Question: I've created my own XML element, which is supposed to take all child LinearLayouts, create a button for each and put each inside a new ScrollView. When I go through the code step for step it appears to be working for me, except it doesnt actually give a real output. (screenshot included) I don't get any errors whatsoever.
## Screenshot:
.
## Code:
'''
package mika.actual;
import android.content.Context;
import android.content.res.TypedArray;
import android.graphics.Color;
import android.util.AttributeSet;
import android.util.Log;
import android.view.View;
import android.widget.Button;
import android.widget.LinearLayout;
import android.widget.ScrollView;
import java.util.ArrayList;
public class AccordionWidget extends LinearLayout{
AttributeSet xattrs;
Context xcontext;
public AccordionWidget(Context context, AttributeSet attrs) {
super(context, attrs);
xattrs = attrs;
xcontext = context;
}
@Override
protected void onLayout(boolean changed, int l, int t, int r, int b) {
final int count = this.getChildCount();
AttributeSet attrs = xattrs;
Context context = xcontext;
TypedArray a = getContext().obtainStyledAttributes(attrs, R.styleable.accordion);
String[] btns = getResources().getStringArray(R.array.buttons);
ArrayList<LinearLayout> lls = new ArrayList <> (count);
for(int i = 0; i < count; i++){
View child = this.getChildAt(i);
if (child instanceof LinearLayout) {
lls.add((LinearLayout)child);
}
}
for(int j = 0; j < lls.size(); j++){
if(btns[j] == null){
Log.e("error: ", "Please add more Button lables to the strings.xml file.");
break;
}
final Button btn = new Button(context);
final LinearLayout ll = lls.get(j);
final ScrollView sv = new ScrollView(context);
final int col_pressed = a.getColor(R.styleable.accordion_backgroundColorPressed, Color.BLACK);
final int col_unpressed = a.getColor(R.styleable.accordion_backgroundColorUnpressed, Color.YELLOW); //Black and yellow, black and yellow...
LayoutParams btnparams = new LayoutParams(LayoutParams.MATCH_PARENT, LayoutParams.WRAP_CONTENT);
LayoutParams swparams = new LayoutParams(LayoutParams.MATCH_PARENT, LayoutParams.MATCH_PARENT);
LayoutParams llparams = new LayoutParams(LayoutParams.MATCH_PARENT, LayoutParams.MATCH_PARENT);
btn.setText(btns[j]);
btn.setBackgroundColor(col_pressed);
llparams.weight = 1f;
btn.setLayoutParams(btnparams);
ll.setLayoutParams(llparams);
sv.setLayoutParams(swparams);
ll.setOrientation(LinearLayout.VERTICAL);
sv.setVisibility(GONE);
this.removeView(ll);
sv.addView(ll);
this.addView(sv);
this.addView(btn);
btn.setOnClickListener(new OnClickListener() {
private boolean btnstate = false;
@Override
public void onClick(View v) {
if (btnstate) {
btn.setBackgroundColor(col_pressed);
sv.setVisibility(VISIBLE);
btnstate = true;
} else {
btn.setBackgroundColor(col_unpressed);
sv.setVisibility(GONE);
btnstate = false;
}
}
});
}
a.recycle();
}
}
'''
## XML:
'''
<?xml version="1.0" encoding="utf-8"?>
<mika.actual.AccordionWidget
xmlns:accordion="http://schemas.android.com/apk/res-auto"
xmlns:android="http://schemas.android.com/apk/res/android"
accordion:text_color="@color/text_color"
accordion:backgroundColorPressed="@color/button_pressed"
accordion:backgroundColorUnpressed="@color/button_not_pressed"
android:id="@+id/swaggy"
android:layout_height="match_parent"
android:layout_width="match_parent">
<LinearLayout
android:layout_width="match_parent"
android:layout_height="match_parent"
android:orientation="vertical">
<TextView
android:layout_width="wrap_content"
android:layout_height="wrap_content"
android:text="yolooooo yooo"/>
</LinearLayout>
<LinearLayout
android:layout_width="match_parent"
android:layout_height="match_parent"
android:orientation="vertical">
<TextView
android:layout_width="wrap_content"
android:layout_height="wrap_content"
android:text="yolooooo yooo"/>
</LinearLayout>
<LinearLayout
android:layout_width="match_parent"
android:layout_height="match_parent"
android:orientation="vertical">
<TextView
android:layout_width="wrap_content"
android:layout_height="wrap_content"
android:text="yolooooo yooo"/>
</LinearLayout>
<LinearLayout
android:layout_width="match_parent"
android:layout_height="match_parent"
android:orientation="vertical">
<TextView
android:layout_width="wrap_content"
android:layout_height="wrap_content"
android:text="yolooooo yooo"/>
</LinearLayout>
<LinearLayout
android:layout_width="match_parent"
android:layout_height="match_parent"
android:orientation="vertical">
<TextView
android:layout_width="wrap_content"
android:layout_height="wrap_content"
android:text="yolooooo yooo"/>
</LinearLayout>
</mika.actual.AccordionWidget>
'''
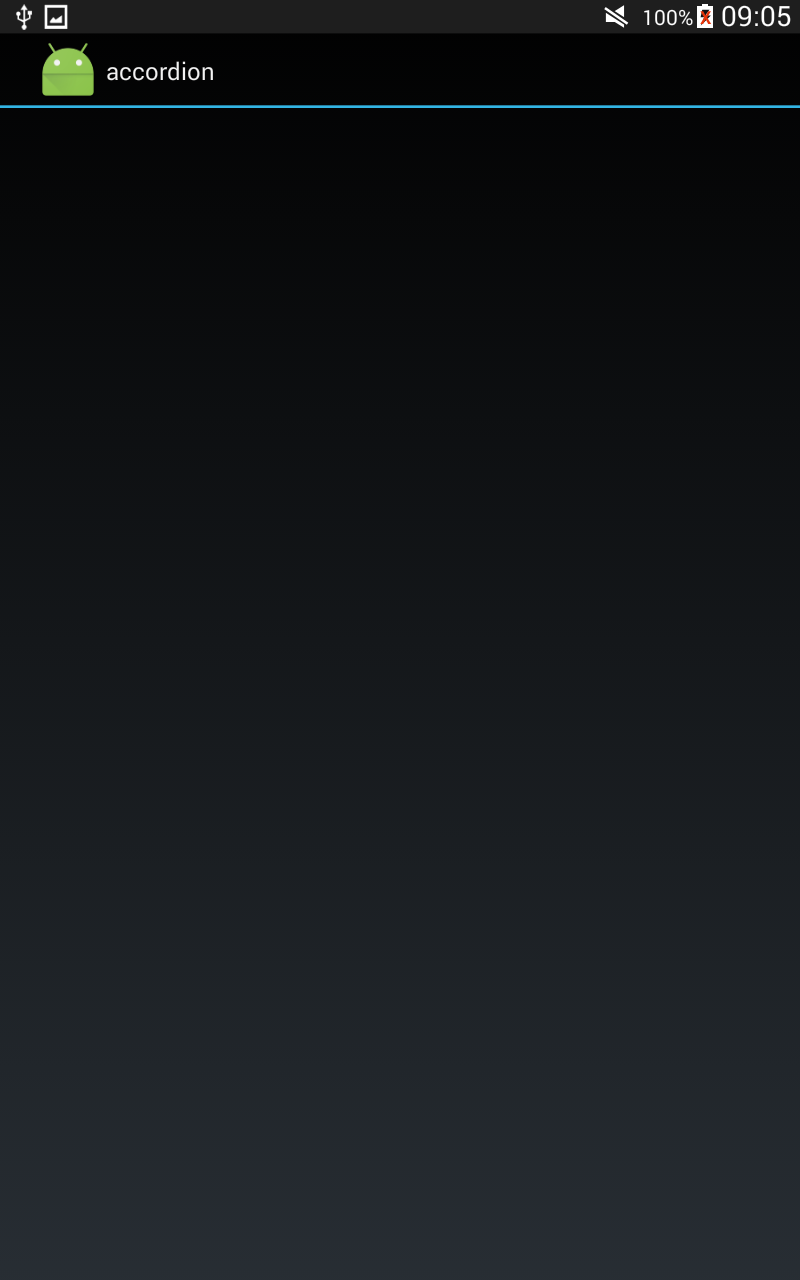
Answer: Instead of using 'match_parent' I used 'wrap_content' for the scrollView and set the weight of the ScrollView to one for the result I was looking for. I also added some ArrayLists and put all the Buttons and ScrollViews inside to close all opened panels when opening another one, so only one is opened at a time.
## My finished code:
'''
package mika.actual;
import android.content.Context;
import android.content.res.TypedArray;
import android.graphics.Color;
import android.util.AttributeSet;
import android.view.View;
import android.widget.Button;
import android.widget.LinearLayout;
import android.widget.ScrollView;
import java.util.ArrayList;
public class AccordionWidget extends LinearLayout{
ArrayList<Button> btnViews = new ArrayList <> ();
ArrayList<ScrollView> svViews = new ArrayList <> ();
AttributeSet xattrs;
Context xcontext;
public AccordionWidget(Context context, AttributeSet attrs) {
super(context, attrs);
xattrs = attrs;
xcontext = context;
}
@Override
protected void onLayout(boolean changed, int l, int t, int r, int b) {
super.onLayout(changed, l, t, r, b);
final int count = this.getChildCount();
AttributeSet attrs = xattrs;
Context context = xcontext;
TypedArray a = getContext().obtainStyledAttributes(attrs, R.styleable.accordion);
String[] btns = getResources().getStringArray(R.array.button_lables);
ArrayList<LinearLayout> lls = new ArrayList <> (count);
for(int i = 0; i < count; i++){
View child = this.getChildAt(i);
if (child instanceof LinearLayout) {
lls.add((LinearLayout)child);
}
}
for(int j = 0; j < lls.size(); j++){
if(btns[j] == null){
throw new NullPointerException("Needs more Button lables in strings.xml");
}
final Button btn = new Button(context);
final LinearLayout ll = lls.get(j);
final ScrollView sv = new ScrollView(context);
final int col_pressed = a.getColor(R.styleable.accordion_buttonColorPressed, Color.BLACK);
final int col_unpressed = a.getColor(R.styleable.accordion_buttonColorUnpressed, Color.YELLOW); //Black and yellow, black and yellow...
LayoutParams btnparams = new LayoutParams(LayoutParams.MATCH_PARENT, LayoutParams.WRAP_CONTENT);
LayoutParams svparams = new LayoutParams(LayoutParams.MATCH_PARENT, LayoutParams.WRAP_CONTENT);
LayoutParams llparams = new LayoutParams(LayoutParams.MATCH_PARENT, LayoutParams.MATCH_PARENT);
btn.setText(btns[j]);
btn.setBackgroundColor(col_unpressed);
svparams.weight = 1f;
btn.setLayoutParams(btnparams);
ll.setLayoutParams(llparams);
sv.setLayoutParams(svparams);
ll.setOrientation(LinearLayout.VERTICAL);
sv.setVisibility(GONE);
this.removeView(ll);
sv.addView(ll);
this.addView(btn);
this.addView(sv);
btnViews.add(btn);
svViews.add(sv);
btn.setOnClickListener(new OnClickListener() {
@Override
public void onClick(View v) {
int visibility = sv.getVisibility();
for (int k = 0; k < btnViews.size(); k++){
btnViews.get(k).setBackgroundColor(col_unpressed);
svViews.get(k).setVisibility(GONE);
}
if (visibility == VISIBLE) {
btn.setBackgroundColor(col_unpressed);
sv.setVisibility(GONE);
} else {
btn.setBackgroundColor(col_pressed);
sv.setVisibility(VISIBLE);
}
}
});
}
a.recycle();
}
}
'''